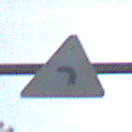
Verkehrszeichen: KurveLinks
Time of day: SunriseSunset
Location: Outdoor (Nature)
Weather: PartlyCloudy
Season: NotSpecified
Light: Natural